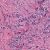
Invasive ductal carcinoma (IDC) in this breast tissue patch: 1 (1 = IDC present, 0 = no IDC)